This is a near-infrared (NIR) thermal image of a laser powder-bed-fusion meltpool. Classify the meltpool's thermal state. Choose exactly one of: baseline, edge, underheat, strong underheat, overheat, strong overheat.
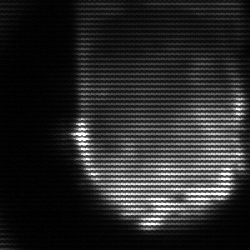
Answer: baseline